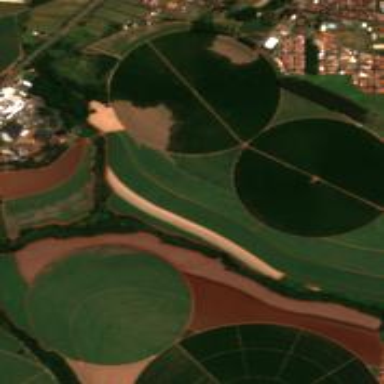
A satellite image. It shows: Farmland used to grow coffee crops.